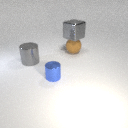
large gray metal cube above large brown rubber sphere